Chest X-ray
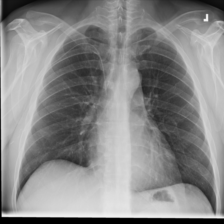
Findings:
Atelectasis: negative
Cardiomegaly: negative
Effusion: negative
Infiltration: negative
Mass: negative
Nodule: negative
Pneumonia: negative
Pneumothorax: negative
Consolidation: negative
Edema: negative
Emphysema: negative
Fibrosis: negative
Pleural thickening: negative
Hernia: negative